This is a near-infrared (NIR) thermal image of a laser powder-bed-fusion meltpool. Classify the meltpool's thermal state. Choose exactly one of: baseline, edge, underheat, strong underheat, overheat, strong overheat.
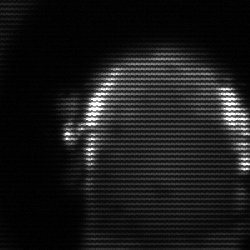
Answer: baseline